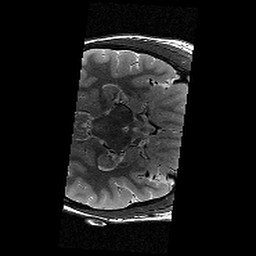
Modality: T2w
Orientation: axial
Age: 13
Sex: female
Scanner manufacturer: siemens
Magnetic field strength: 3 T
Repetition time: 9.23 s
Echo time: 0.067 s